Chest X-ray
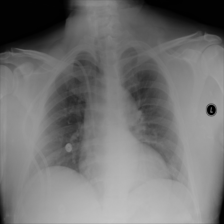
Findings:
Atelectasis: negative
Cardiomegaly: negative
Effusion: negative
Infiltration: negative
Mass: negative
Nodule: negative
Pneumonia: negative
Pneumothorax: negative
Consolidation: negative
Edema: negative
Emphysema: negative
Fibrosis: negative
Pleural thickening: negative
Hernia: negative